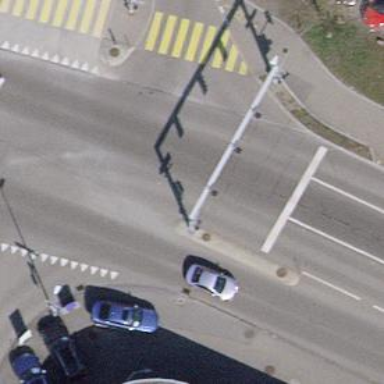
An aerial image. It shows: Road with traffic signals.